Question: In my iPhone app, I have an actionsheet which has 4 buttons.
Now to perform actions on click of these buttons, I have implemented ActionSheet Delegate.
The action sheet delegate method does not get called on click of the buttons. The same code works when integrated to another project.
I have declared all the method names properly.
Below is the screenshot which shows the delegate method

What could be wrong?
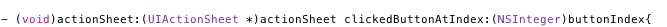
Answer: Make sure you have set your UIActionSheet delegate to self:
'''
actionSheet.delegate = self;
'''
and also make sure you're implementing '<UIActionSheetDelegate>' in the header file.